Field crop: maize
Growth stage: 1
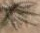
Species: salsola